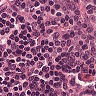
Metastatic tissue present: no